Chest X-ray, AP view. Patient: 35 years old, sex M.
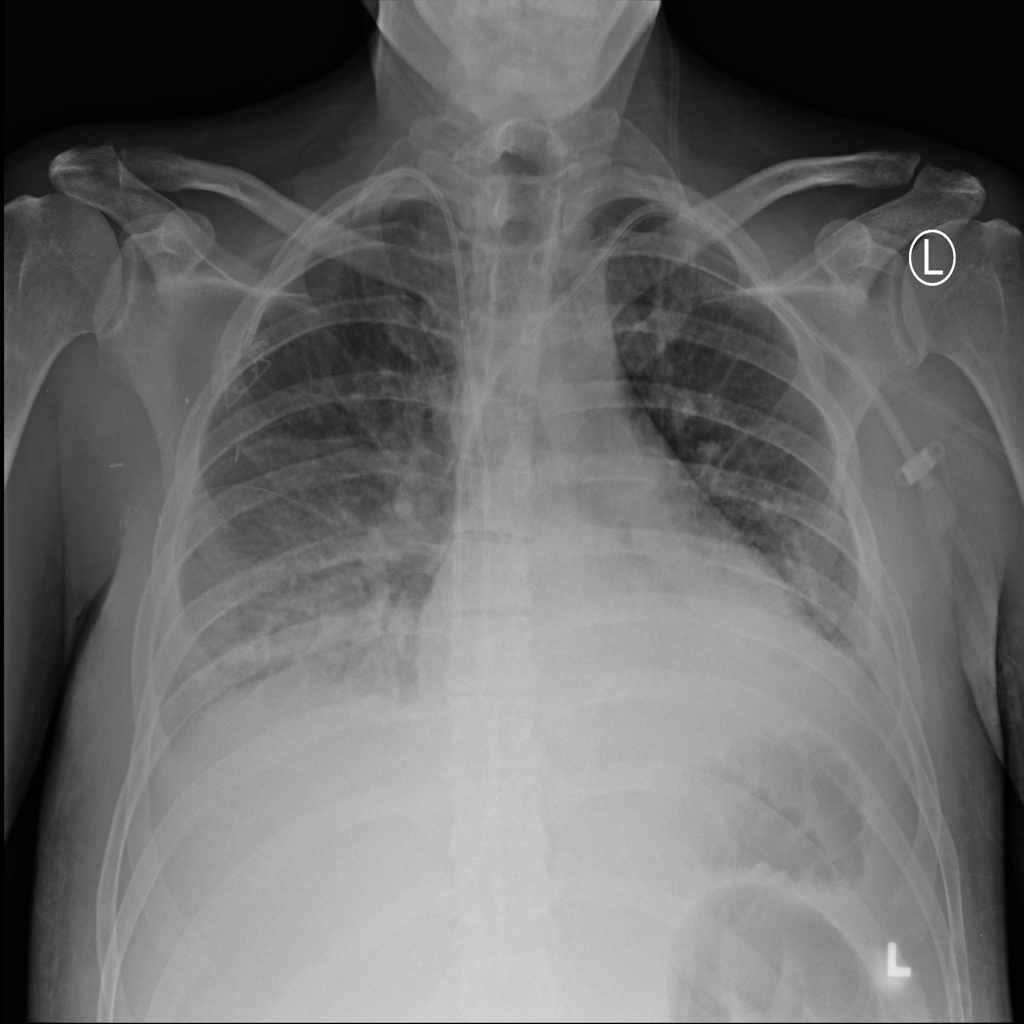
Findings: Effusion